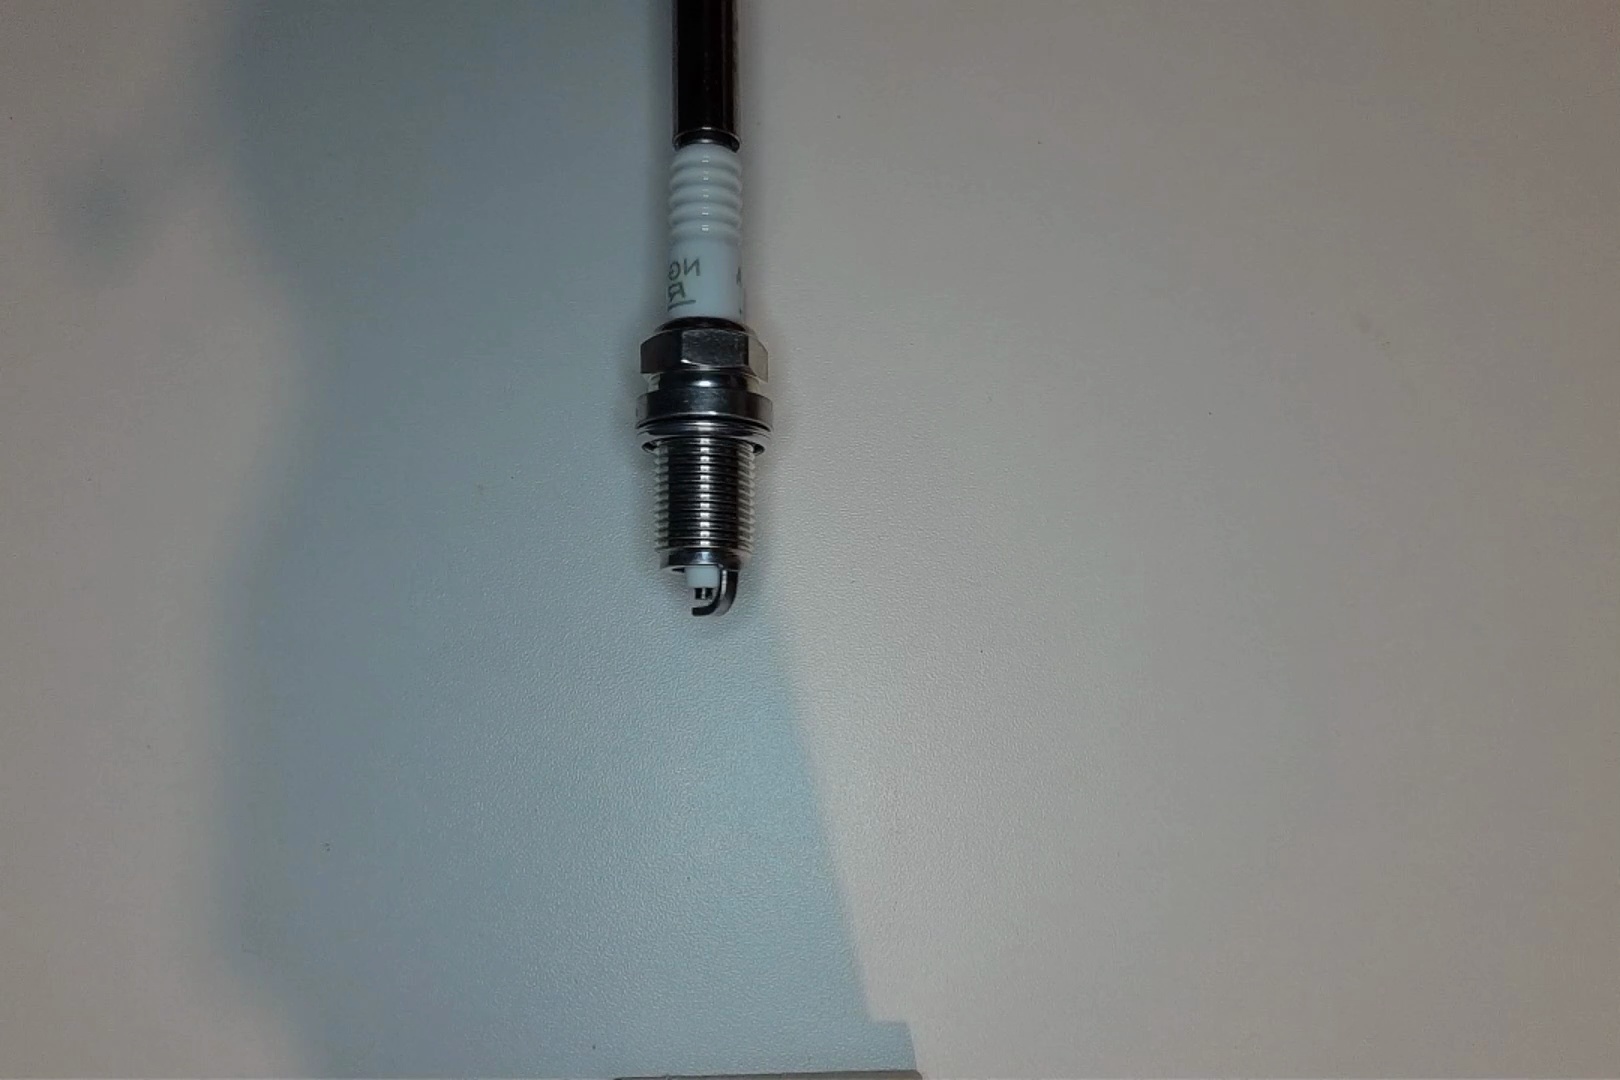
Label: normal